Question: So I have successfully published my MVC website in the server though FTP mode and below will be the structure once published.

So now as you see, from the base structure of 'MVC' you will find 'controllers' and other extra 'config' files which will be not present when you do FTP publish as they will be converted to 'dll's and will be stored in 'bin'. I want know which particular 'dll' will be created for these controllers and other config files because if I change any code in 'controller' or update any config files say 'Filter.config' or 'Bundle.config' then I do not want to publish whole set of 'bin' again and will publish only the required 'dll's. Any idea on this?
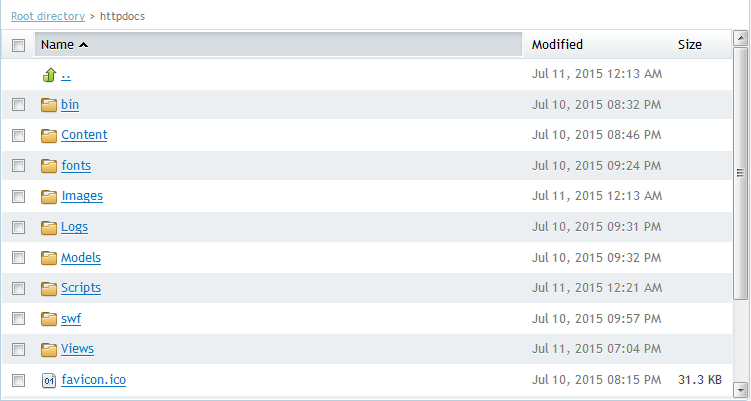
Answer: The dll will be the name of your project, double click on properties and I think on the first tab is the name of the dll and default namespace. This is dependant on how you set your project up, if you created a website rather than web application the answer will be different
To save any confusion <URL> between web applications and website.
As far as i know your DLLs will have the name randomly generated when the site loads for the first time.
The DLL will be the name of the project as mentioned in my first post. This can be checked by double clicking on properties in the solution explorer then going to the Application section, it will be the Assembly Name